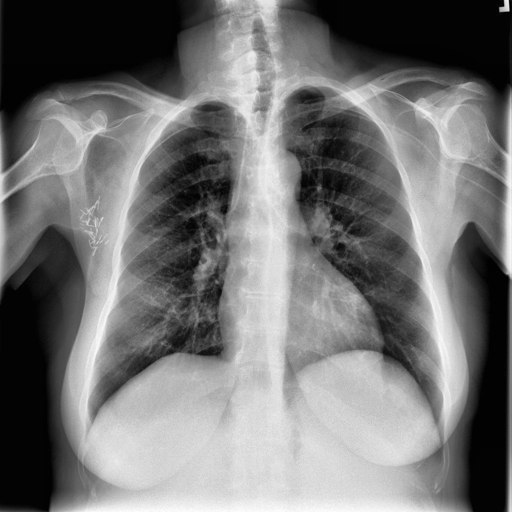
Finding: NORMAL